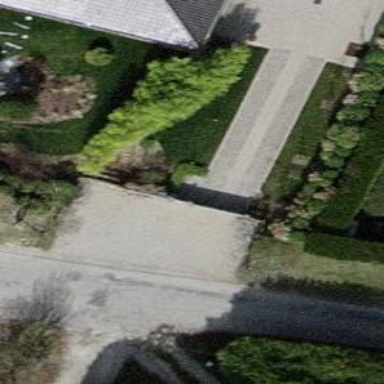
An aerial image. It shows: Gate.